Question: I added couple of fields to my user table and everywhere I read it said I also need to update the new fields in the 'app/Services/Registrar.php' file. But I cannot find the 'Services' folder anywhere! This is a new installation in Laravel 5 and here is the screen shot of my directory structure:
What happened to the Services Folder? When I test, I can see that the 'User::create()' works but I dont know where its declared since I cant find the 'Registrar.php' file.

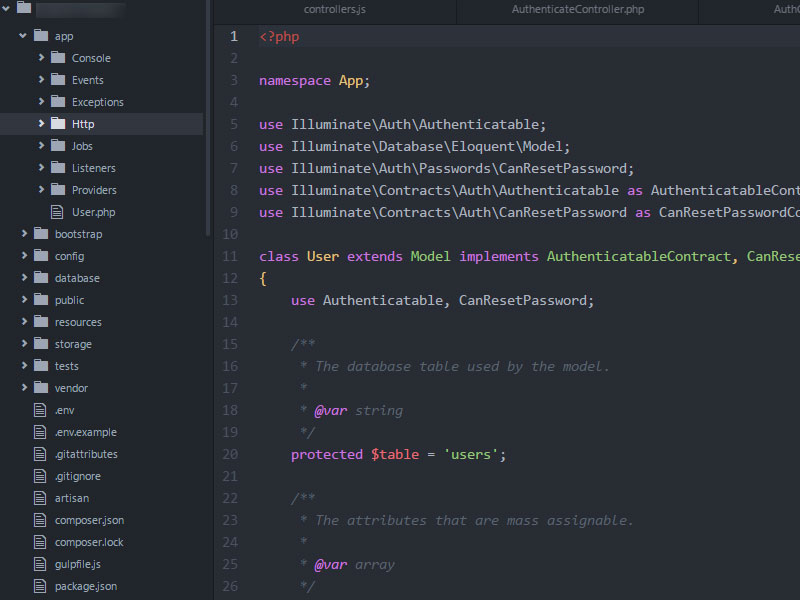
Answer: > I added couple of fields to my user table and everywhere I read it said I also need to update the new fields in the app/Services/Registrar.php file.
This was removed in Laravel 5.1.
<URL>
> Secondly, the 'App\Services\Registrar' class used in Laravel 5.0 is no longer needed. You can simply copy and paste your validator and create method from this class directly into your 'AuthController'. No other changes should need to be made to these methods; however, you should be sure to import the 'Validator' facade and your 'User' model at the top of your 'AuthController'.